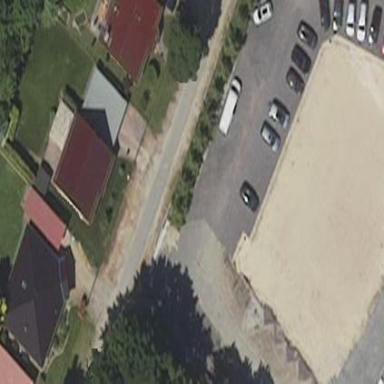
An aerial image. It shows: Parking area.